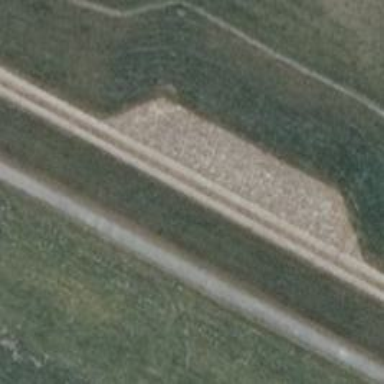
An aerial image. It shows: Compacted grade3 track.